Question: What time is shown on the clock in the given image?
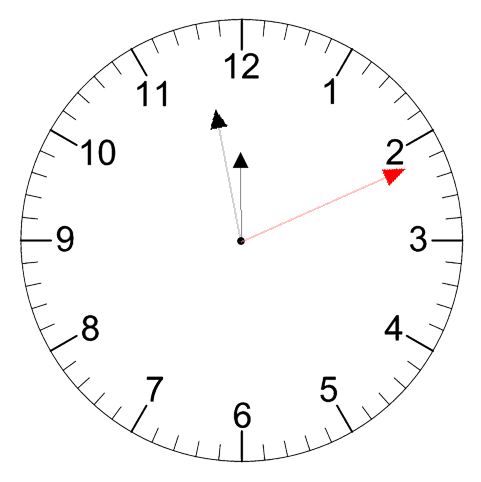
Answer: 11:58:11